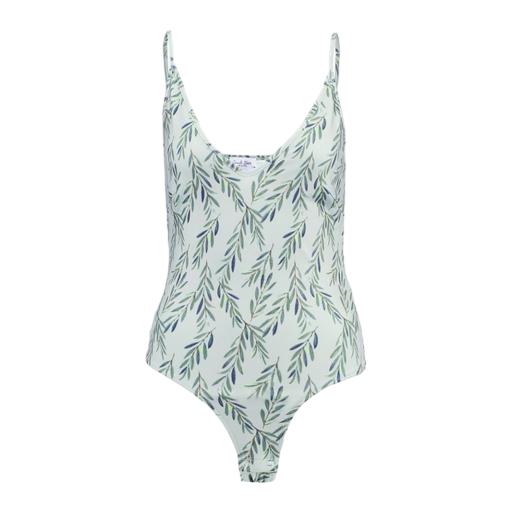
montezuma tankini, leafy print, blue leaf-print top, white background